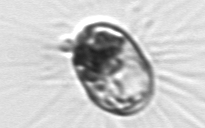
Label: Corethron_hystrix